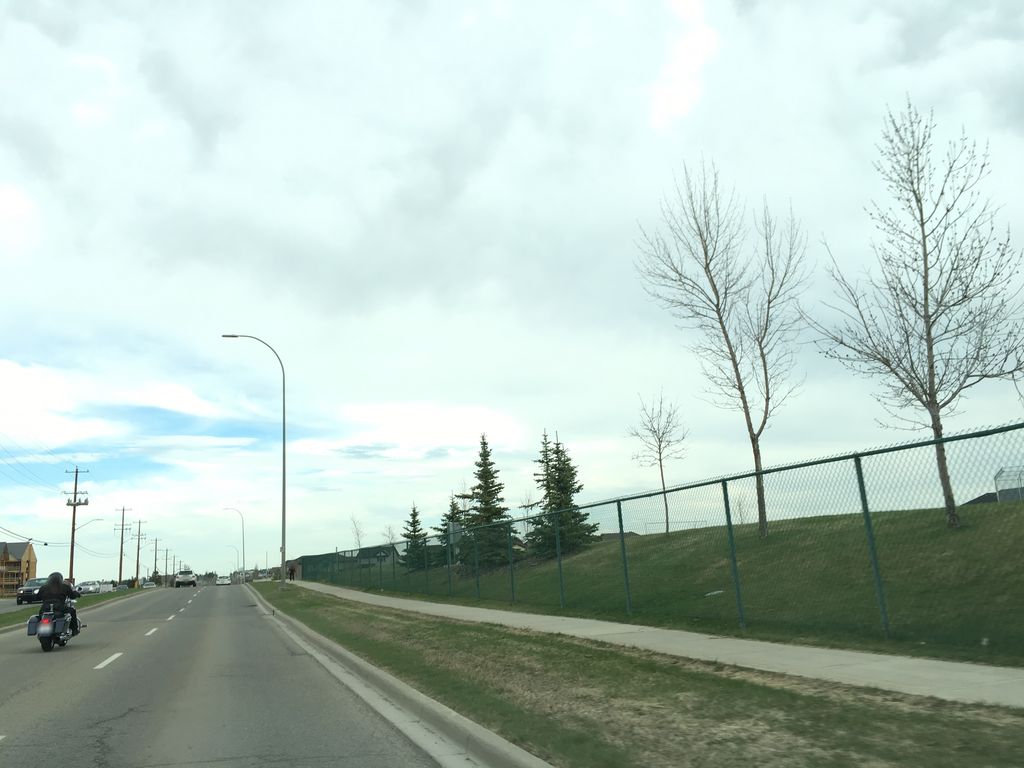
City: calgary